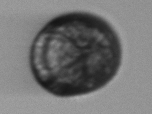
Label: Margalefidinium